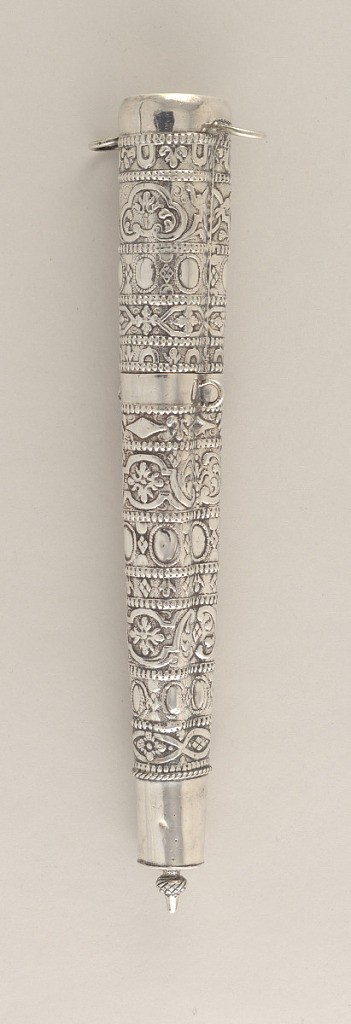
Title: Ornately Stamped Silver Cutlery Case with Lid
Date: early–mid-19th century
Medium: silver
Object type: case
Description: Tapered case for two implements, consisting of bottom (a) and top (b). Bottom (a) constructed of stamped horizontal bands with decorative pattern of scrolls, fleur-de-lis, lozenges and rosettes. Segmented beaded borders. Four attachment rings, two on both the sides of the bottom (a) and the top (b). Plain end with pointed finial.
Stamped silver cap (b) slides on to sheath (a). Similar decorative pattern to that of sheath.